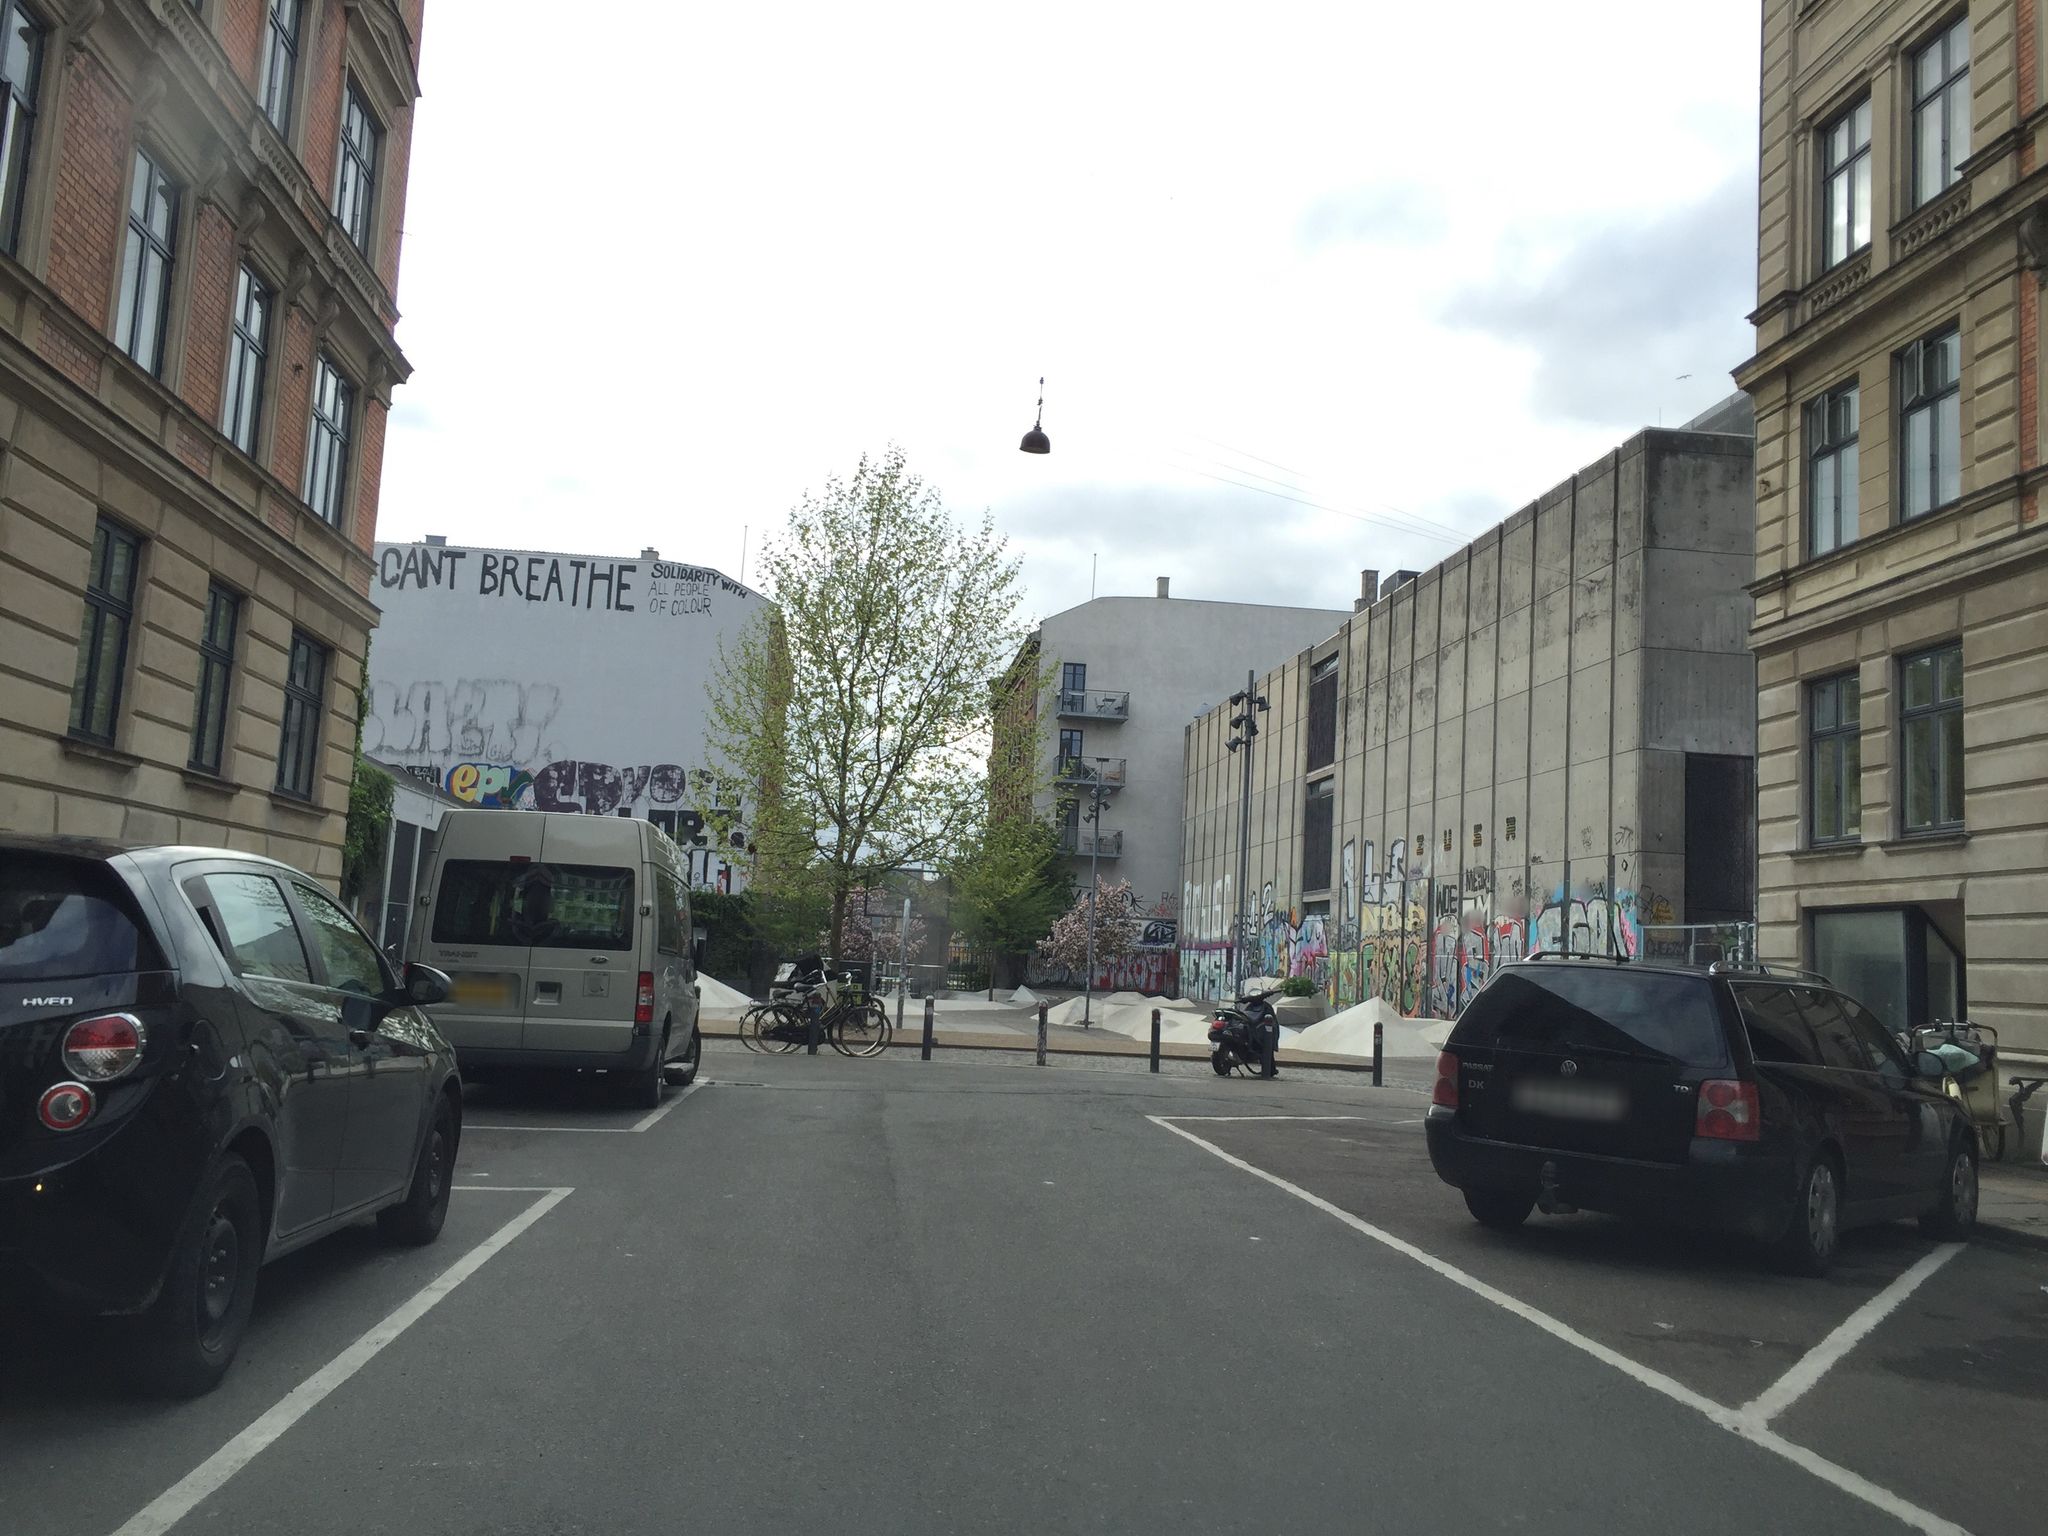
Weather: cloudy
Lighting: day
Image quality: good
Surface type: driving surface
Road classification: service, footway, residential
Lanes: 1
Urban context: urban centre
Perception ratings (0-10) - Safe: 4.61, Lively: 8.99, Beautiful: 9.26, Boring: 4.59, Depressing: 2.22, Wealthy: 8.9